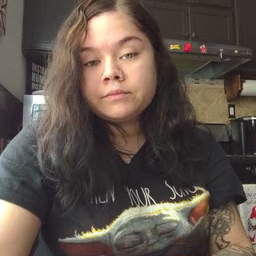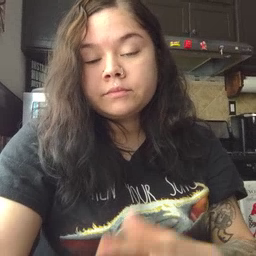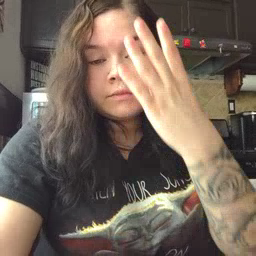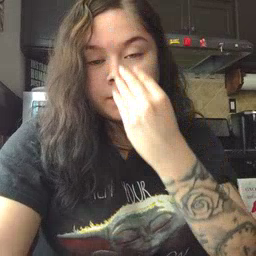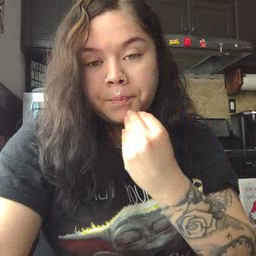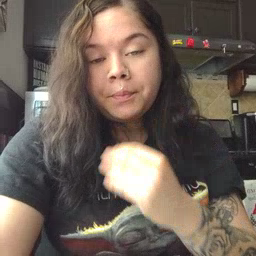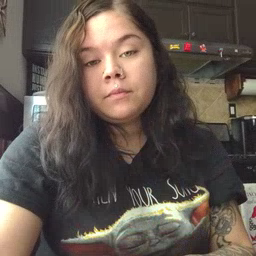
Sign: sleep